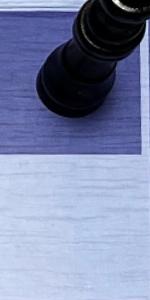
Label: Empty